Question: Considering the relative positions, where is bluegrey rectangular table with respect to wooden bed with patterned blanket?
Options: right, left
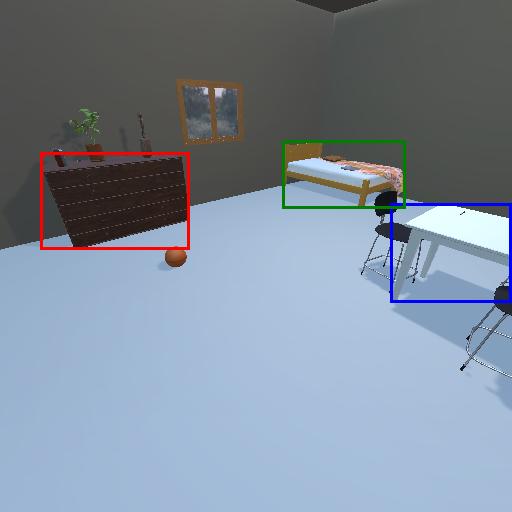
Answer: right